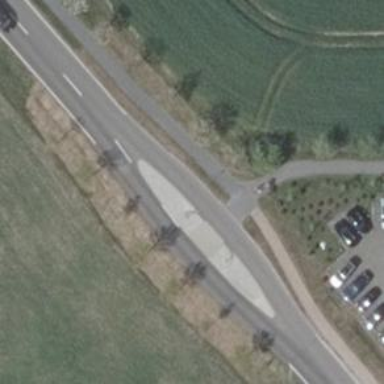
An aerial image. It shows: Traffic calming island.